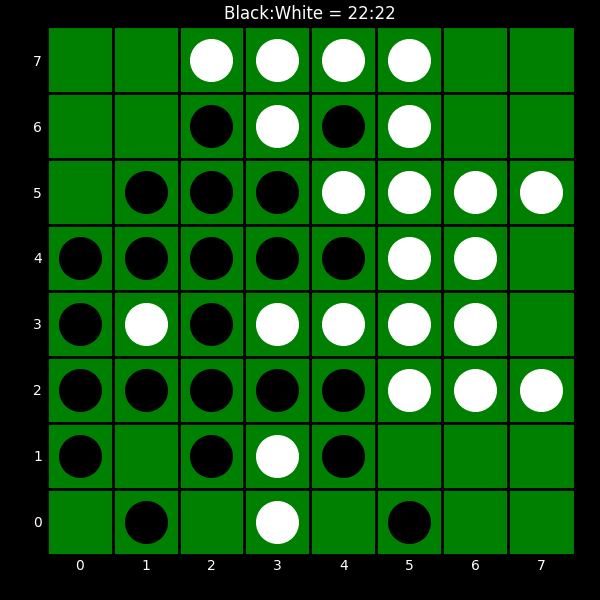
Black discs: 22
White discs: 22